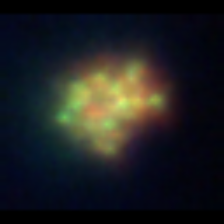
Taxon: Unknown_detritus
Group: Unknown